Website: apple
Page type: billing-address
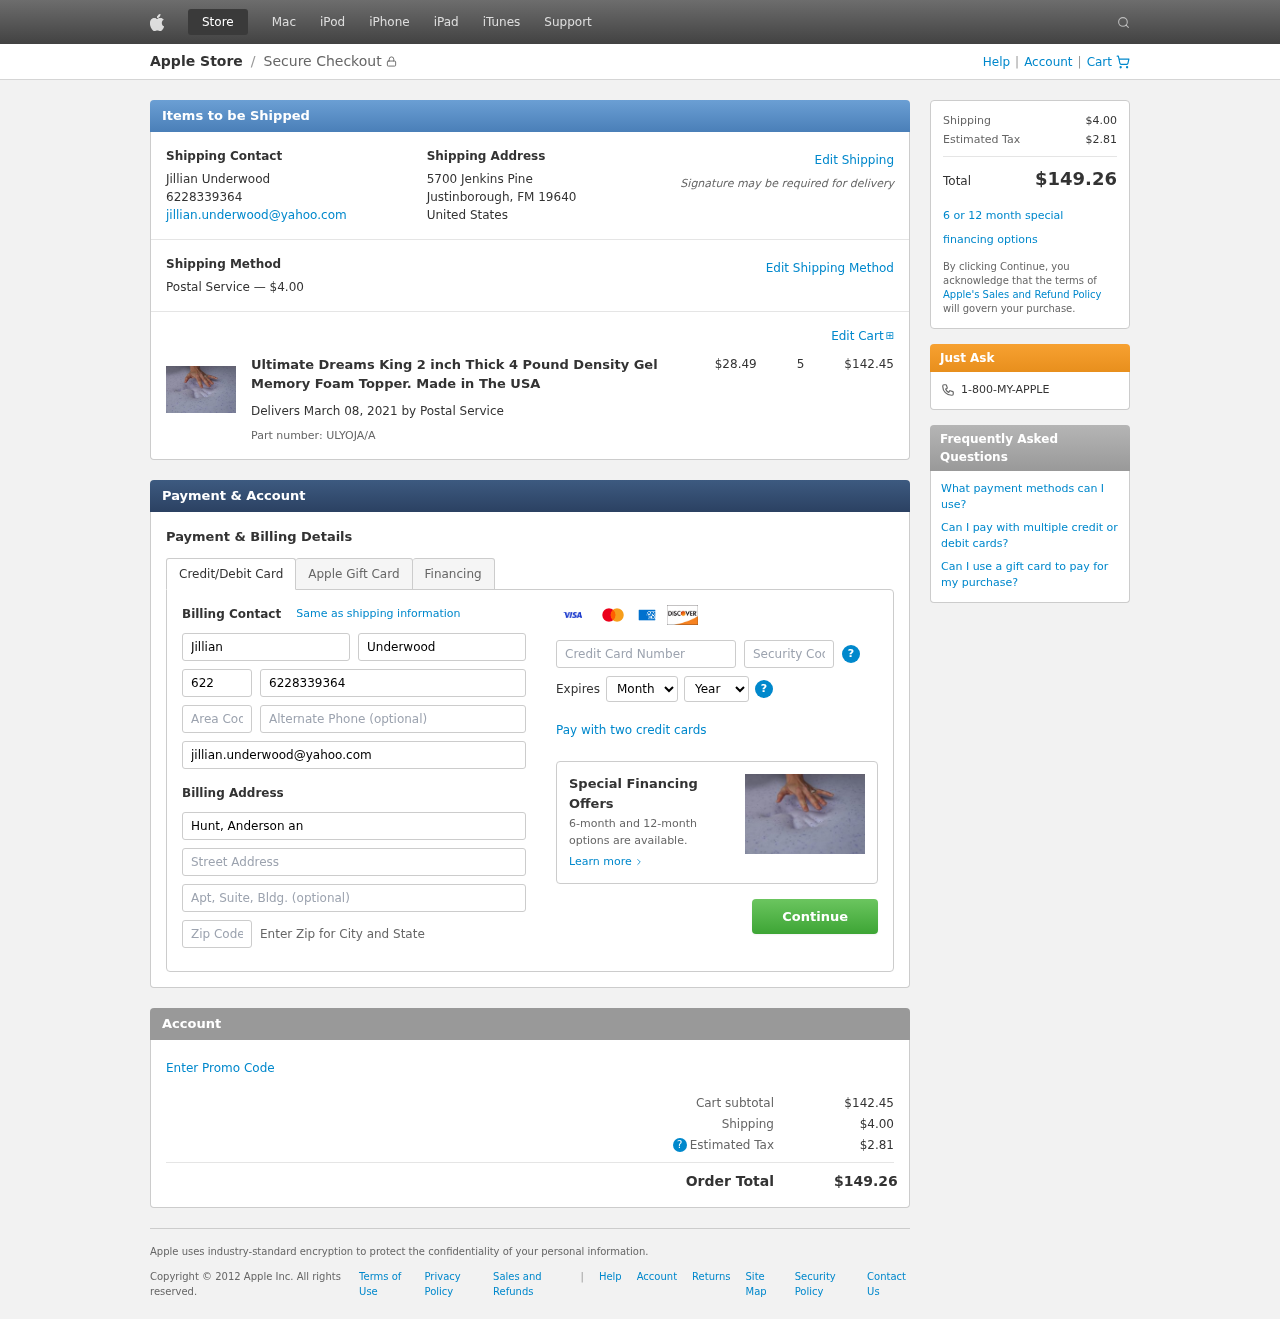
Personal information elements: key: PII_CARD_CVV
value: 5070
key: PII_CARD_EXPIRY_MONTH
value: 11
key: PII_CARD_EXPIRY_YEAR
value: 30
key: PII_CARD_NUMBER
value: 3452 3209 9662 721
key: PII_CITY_STATE_ZIP
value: Justinborough, FM 19640
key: PII_COMPANY
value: Hunt, Anderson and Mendoza
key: PII_COUNTRY
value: United States
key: PII_EMAIL
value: jillian.underwood@yahoo.com
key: PII_FIRSTNAME
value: Jillian
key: PII_FULLNAME
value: Jillian Underwood
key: PII_LASTNAME
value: Underwood
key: PII_PHONE
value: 6228339364
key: PII_PHONE_AREA
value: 622
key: PII_POSTCODE2
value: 33023
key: PII_STREET
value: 5700 Jenkins Pine
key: PII_STREET2
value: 80086 Jenkins Path Apt. 539
Product elements: key: PRODUCT1_NAME
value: Ultimate Dreams King 2 inch Thick 4 Pound Density Gel Memory Foam Topper. Made in The USA
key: PRODUCT1_PRICE
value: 28.49
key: PRODUCT1_QUANTITY
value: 5
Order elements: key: ORDER_SHIPPING_COST
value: $4.00
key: ORDER_SUBTOTAL
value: $142.45
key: ORDER_DELIVERY_DATE
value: March 08, 2021
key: ORDER_PART_NUMBER
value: ULYOJA/A
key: ORDER_TAX
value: $2.81
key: ORDER_TOTAL
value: $149.26